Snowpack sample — Loveland Pass, Silver Plume, Colorado, USA (12/14/25, 10:50 AM MST)
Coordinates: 39.664, -105.882
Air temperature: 36 °F
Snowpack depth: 67 cm
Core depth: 20 cm
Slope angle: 6°, slope face: 326°
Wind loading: low
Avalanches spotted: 0
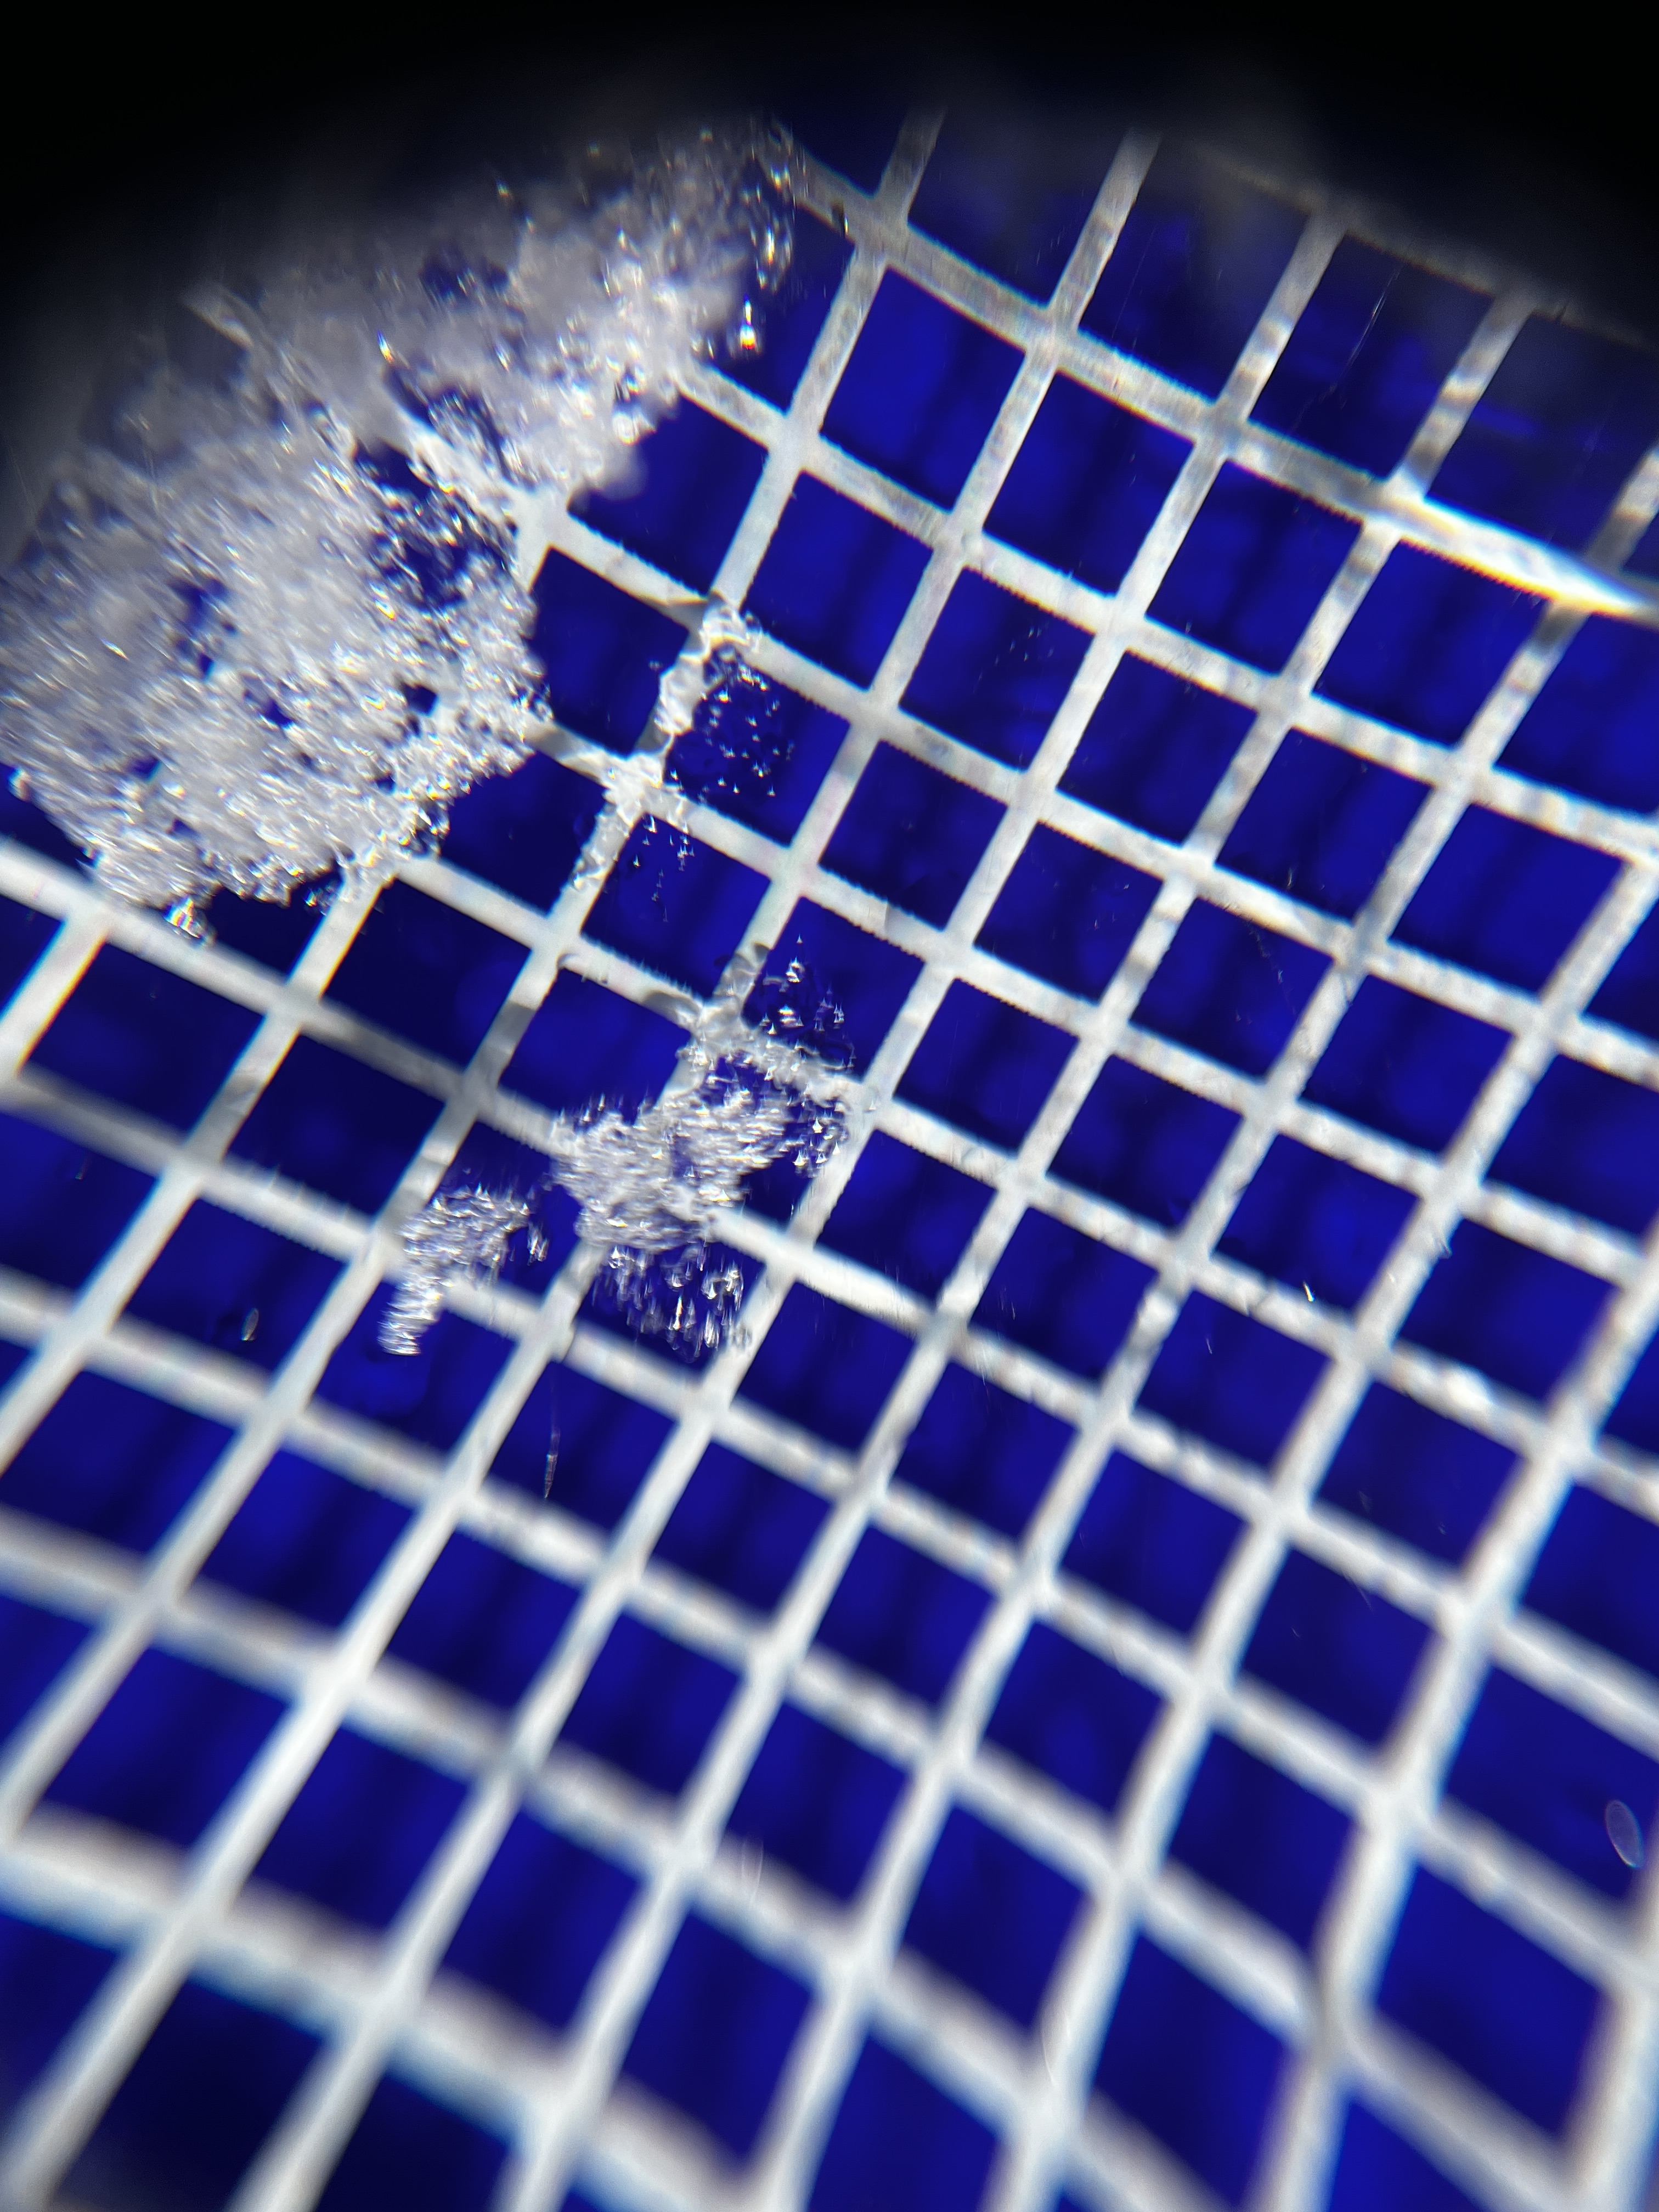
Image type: magnified_profile
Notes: No avalanches spotted, very late start to the season with minimal snowpack